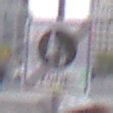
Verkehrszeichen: EndeFussgaengerzone
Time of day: MorningAfternoon
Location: Outdoor (Urban)
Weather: Overcast
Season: NotSpecified
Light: Natural